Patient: sex F, age 72
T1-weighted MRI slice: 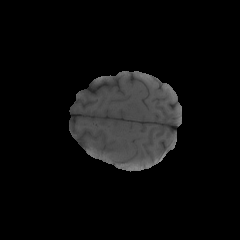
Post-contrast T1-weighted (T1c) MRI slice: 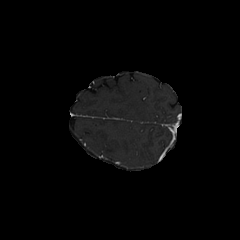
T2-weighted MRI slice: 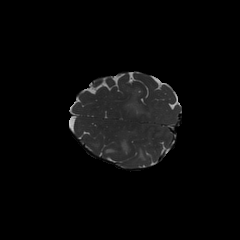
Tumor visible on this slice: yes
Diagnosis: Glioblastoma, IDH-wildtype
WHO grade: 4